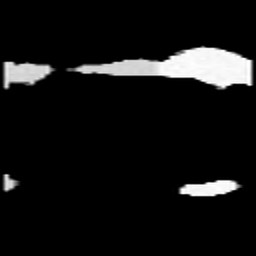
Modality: MD
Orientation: coronal
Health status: healthy
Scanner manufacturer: siemens
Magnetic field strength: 3 T
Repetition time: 10 s
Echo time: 0.092 s